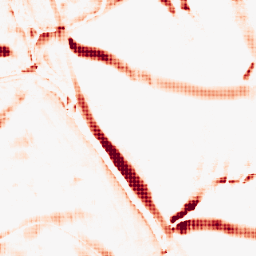
Category: morphological
Decomposition family: morphological_square
Decomposition parameters: operation: opening
size: 20
Upsampling method: sinc_hamming
Upsampling parameters: scale: 4
kernel_size: 4
Upsampling scale: 4